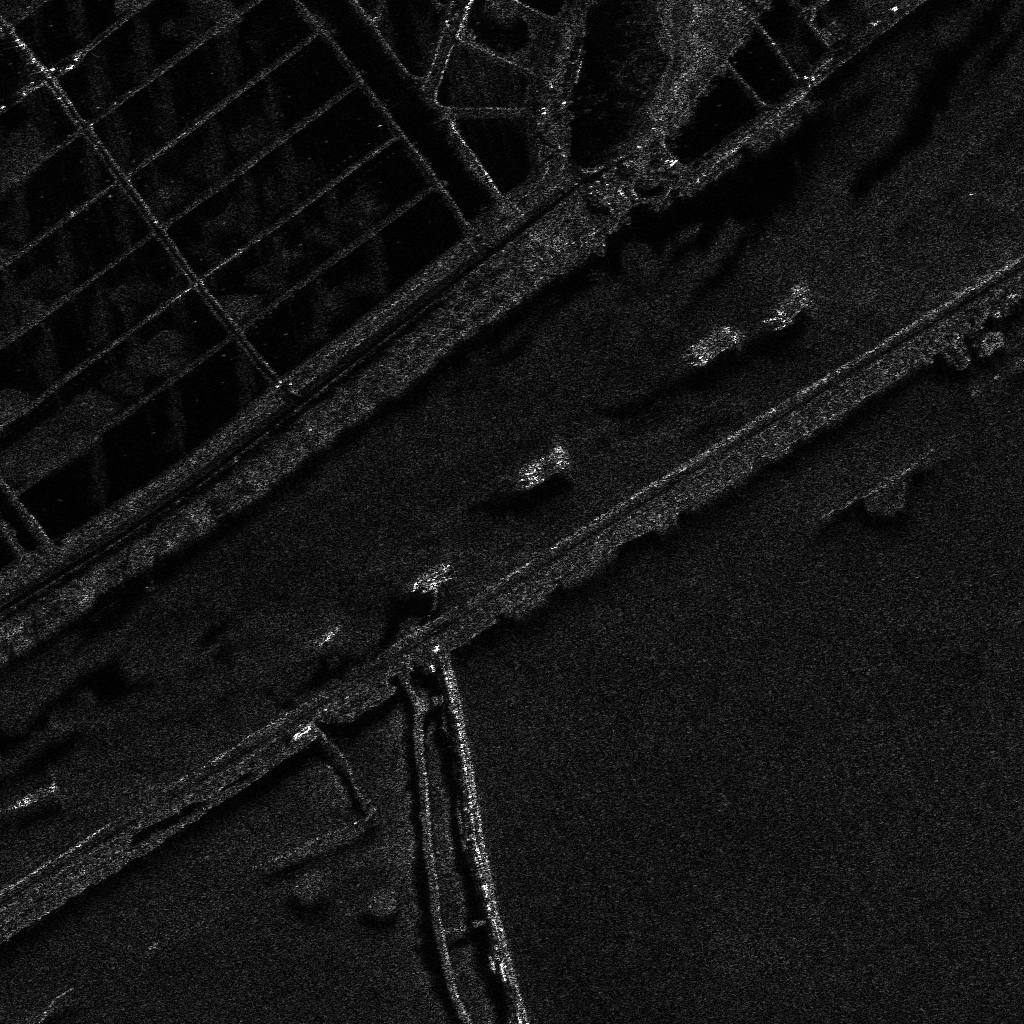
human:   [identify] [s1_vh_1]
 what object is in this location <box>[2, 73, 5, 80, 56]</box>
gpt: <ref>1 large container at the bottom left</ref>

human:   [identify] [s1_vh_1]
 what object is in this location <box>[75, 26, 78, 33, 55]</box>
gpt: <ref>1 large container at the top right</ref>